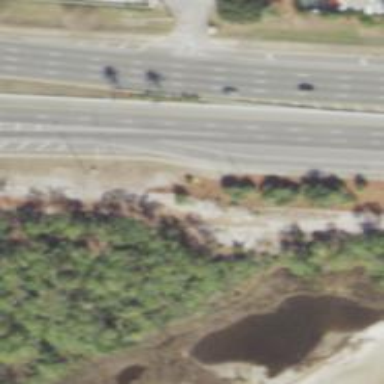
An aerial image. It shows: Trunk link road with asphalt surface.